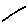
Label: line